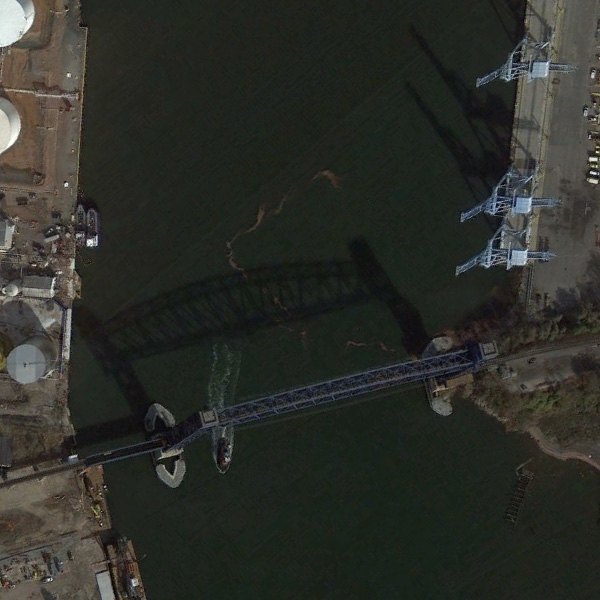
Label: Bridge